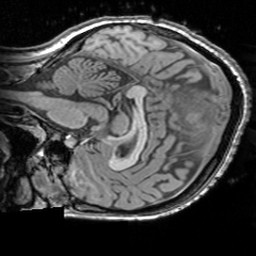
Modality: T1w
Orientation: sagittal
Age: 31
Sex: female
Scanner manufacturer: siemens
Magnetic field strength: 3 T
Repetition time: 1.63 s
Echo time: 0.00311 s